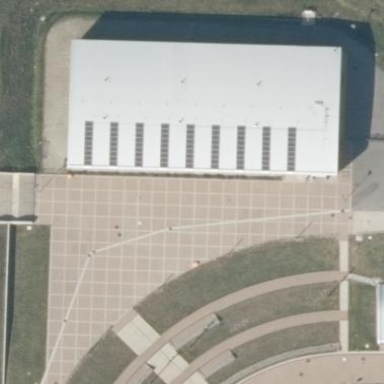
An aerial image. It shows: Sports center building.